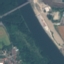
Land use / land cover class: River